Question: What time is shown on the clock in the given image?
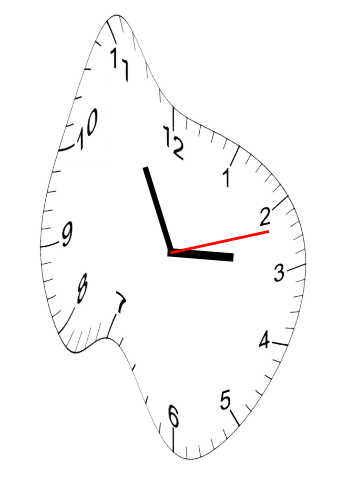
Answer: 02:55:12